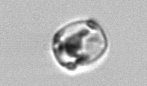
Label: Thalassiosira